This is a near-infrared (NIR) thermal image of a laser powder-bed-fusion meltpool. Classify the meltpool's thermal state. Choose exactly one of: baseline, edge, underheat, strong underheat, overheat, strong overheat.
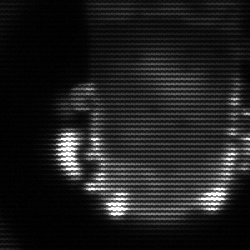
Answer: baseline